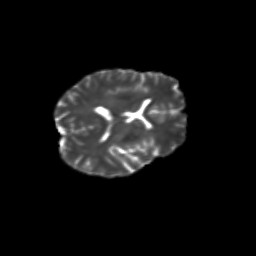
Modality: T2w
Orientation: axial
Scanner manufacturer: siemens
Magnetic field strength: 3 T
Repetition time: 9.2 s
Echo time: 0.084 s